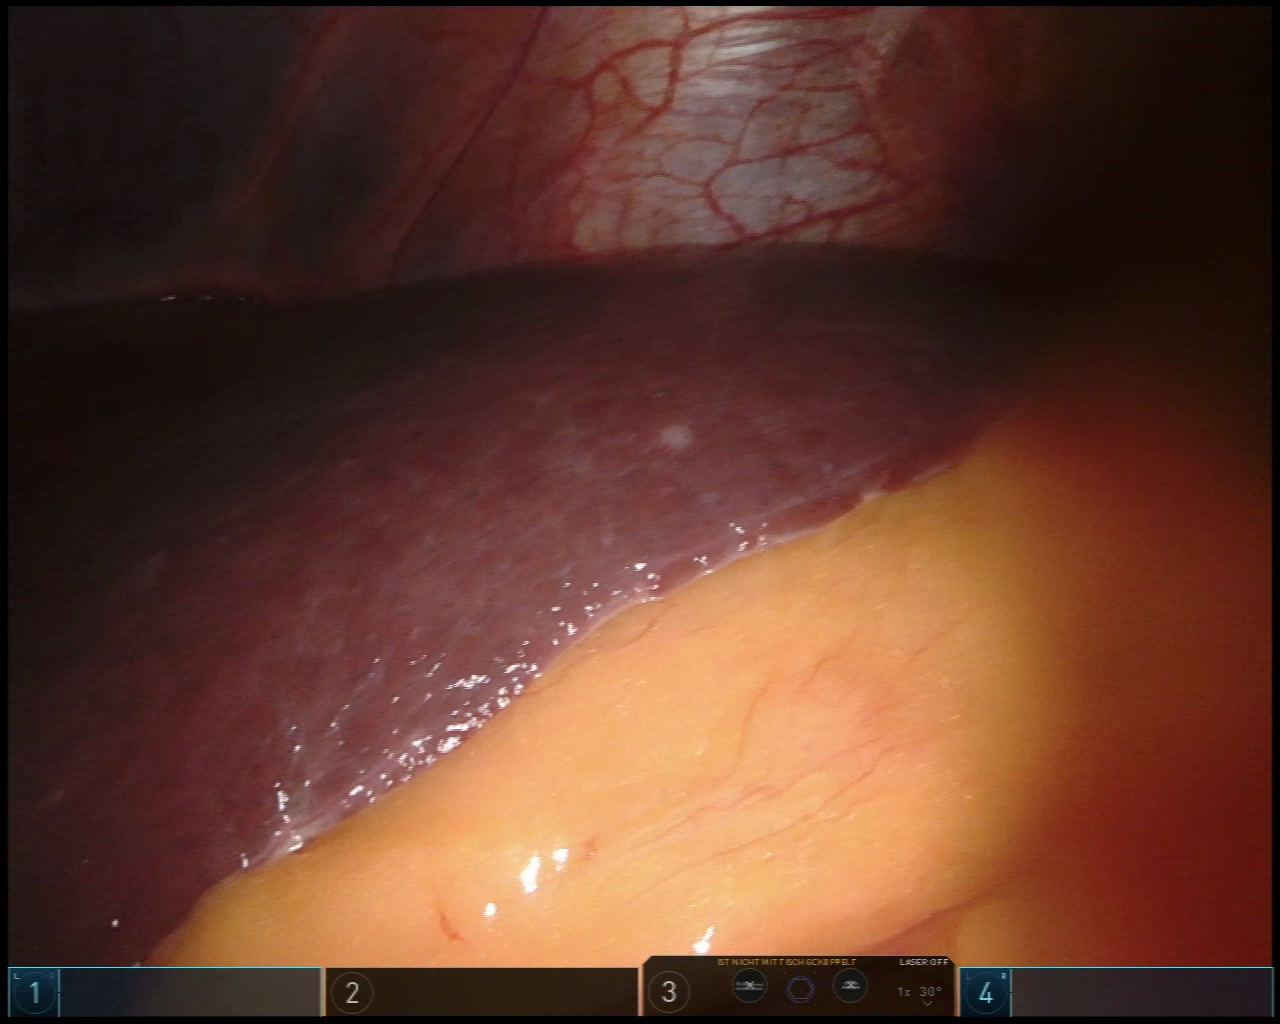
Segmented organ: liver
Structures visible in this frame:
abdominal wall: yes
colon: no
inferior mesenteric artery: no
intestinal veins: no
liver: yes
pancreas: no
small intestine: no
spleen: no
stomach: no
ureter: no
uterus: no
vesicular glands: no